Interaction volume radius: 10 \u00c5
Interaction volume height: 15 \u00c5
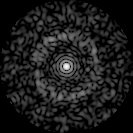
Disorder parameter: 0.8322